Field crop: maize
Growth stage: 2
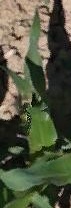
Species: maize